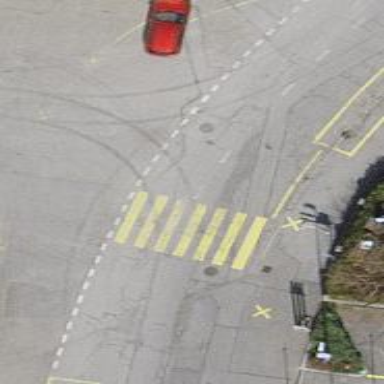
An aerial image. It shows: Zebra crossing on the road.